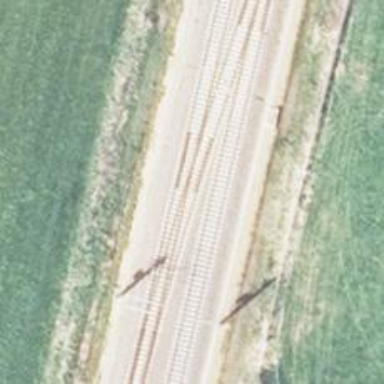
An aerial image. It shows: Railway track with contact line for electrification.